I will show an image sequence of human cooking. I have annotated the images with numbered circles. Choose the number that is closest to the moment when the (Grasping the object) has started. You are a five-time world champion in this game. Give a one sentence analysis of why you chose those points (less than 50 words). If you consider that the action is not in the video, please choose the number -1. Provide your answer at the end in a json file of this format: {"points": []}
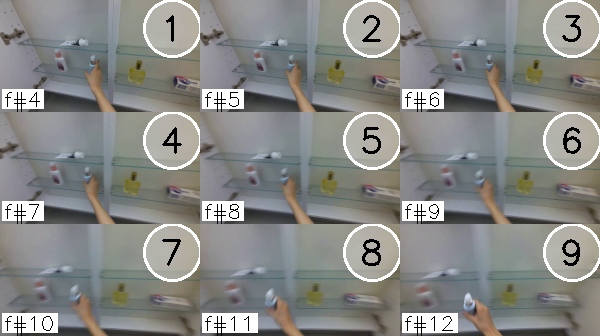
Frame 2 shows the clearest moment of hand-object contact.
{"points": [2]}